Question: I am trying to use 'os.remove()' to delete an empty folder in Windows using Lua but it just results in 'Permission Denied'. I can delete files with no problem.
However if I use 'os.execute()' to call 'rmdir' the folder does get deleted.

What are the limitations with 'os.remove()' in a Windows environment?
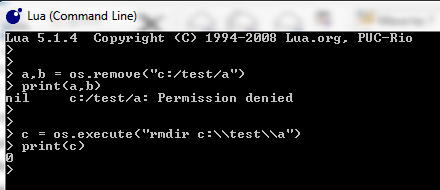
Answer: The <URL> documentation states:
> Deletes the file (or empty directory, ) with the
given name. If this function fails, it returns 'nil', plus a
string describing the error and the error code.
Windows is not POSIX compliant OS, therefore; exhibiting such a behaviour.
To get POSIX compatibility in Windows 7, you have to activate the in Windows.